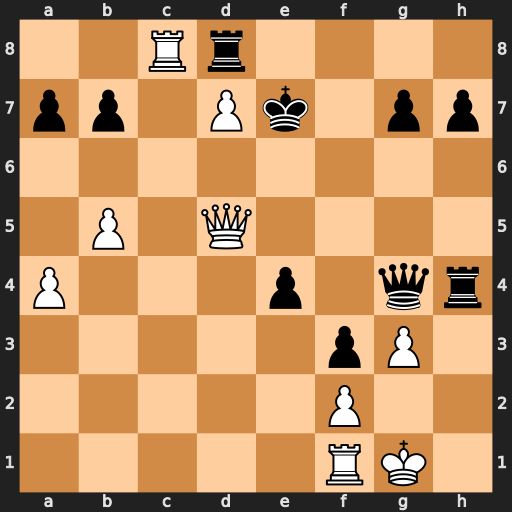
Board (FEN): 2Rr4/pp1Pk1pp/8/1P1Q4/P3p1qr/5pP1/5P2/5RK1
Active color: w
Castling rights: -
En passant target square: -
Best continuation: Qe5+ Kf7 Qe8+ Rxe8 dxe8=Q+